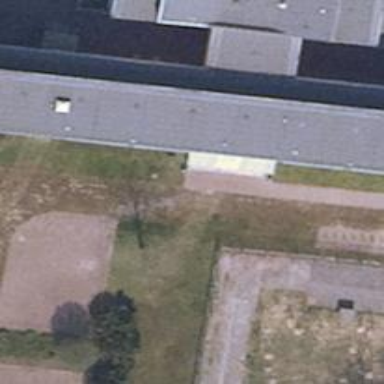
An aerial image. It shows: School building.